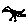
Label: bird